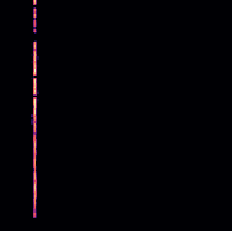
Sound class: Clock tick